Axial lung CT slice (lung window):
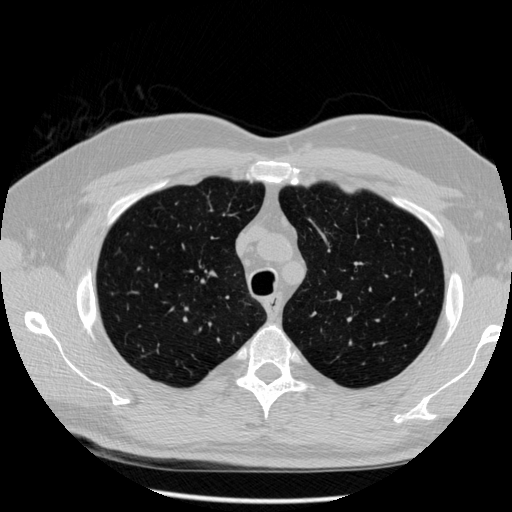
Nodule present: no